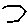
Label: hexagon